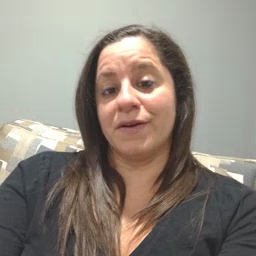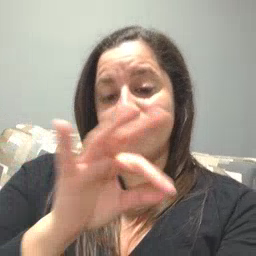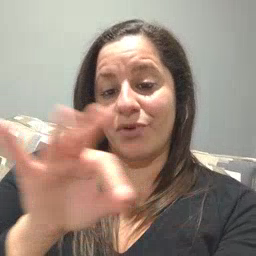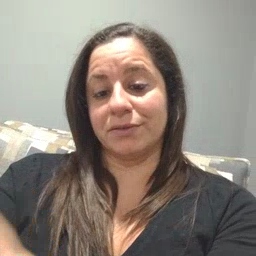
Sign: frenchfries